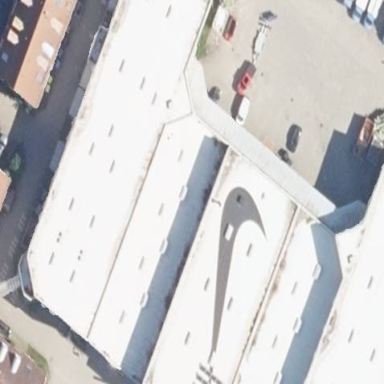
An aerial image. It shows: Commercial building.